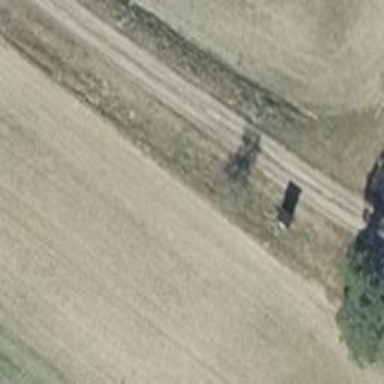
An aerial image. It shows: Hunting stand.